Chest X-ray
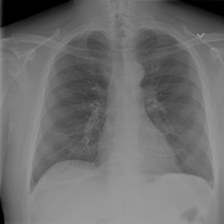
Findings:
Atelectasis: positive
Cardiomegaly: negative
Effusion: negative
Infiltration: negative
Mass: negative
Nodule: negative
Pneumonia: negative
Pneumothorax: negative
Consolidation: negative
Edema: negative
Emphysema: negative
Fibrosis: negative
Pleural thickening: negative
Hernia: negative